Question: I am creating a business application that has a variable width sidebar and content area, along with a footer. For the life of me, I can't figure out how to make the footer ALWAYS display correctly using CSS, regardless of sidebar height. Here's an illustration of the issue:

The footer and sidebar is fine if the content area is larger than the sidebar, but not the reverse (the <URL>.
Any suggestions? I found an answer here that only worked for IE6, but nothing else just using CSS. I'm tempted to make my life easy and use TABLEs, but either way I'd love to know how to do this w/ CSS (a little javascript wouldn't hurt, but w/o is better).
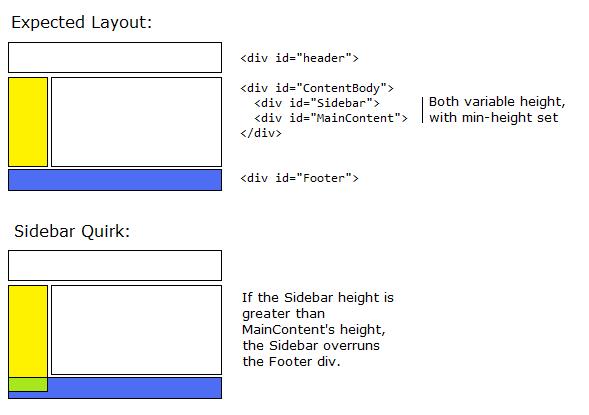
Answer: One technique is to use a very large value for the columns' 'padding-bottom' and a similarly large value for 'margin-bottom'. Something like the following:
'''
#container {
overflow: hidden;
}
#container .column {
padding-bottom: 20010px; /* X + padding-bottom */
margin-bottom: -20000px; /* X */
}
#footer {
position: relative;
}
'''
The best description of the method I've seen is the in the <URL>